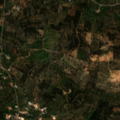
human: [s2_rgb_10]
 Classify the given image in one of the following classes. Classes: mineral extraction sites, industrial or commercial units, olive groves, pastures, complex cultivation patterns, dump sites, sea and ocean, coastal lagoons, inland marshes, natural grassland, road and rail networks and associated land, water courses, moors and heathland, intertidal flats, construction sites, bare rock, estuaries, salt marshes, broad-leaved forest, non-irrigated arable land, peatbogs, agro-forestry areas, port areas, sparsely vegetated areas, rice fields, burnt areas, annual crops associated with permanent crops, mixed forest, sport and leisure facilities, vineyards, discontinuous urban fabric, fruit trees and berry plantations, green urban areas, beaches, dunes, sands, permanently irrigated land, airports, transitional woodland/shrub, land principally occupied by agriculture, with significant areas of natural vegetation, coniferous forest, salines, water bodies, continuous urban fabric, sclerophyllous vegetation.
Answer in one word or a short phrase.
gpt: olive groves, land principally occupied by agriculture, with significant areas of natural vegetation, sclerophyllous vegetation